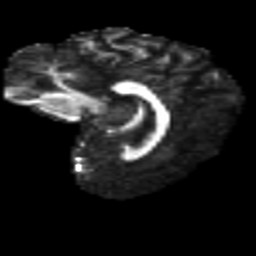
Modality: FA
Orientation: sagittal
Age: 44
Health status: ill
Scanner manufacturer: philips
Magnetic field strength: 3 T
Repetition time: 9 s
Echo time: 0.127 s